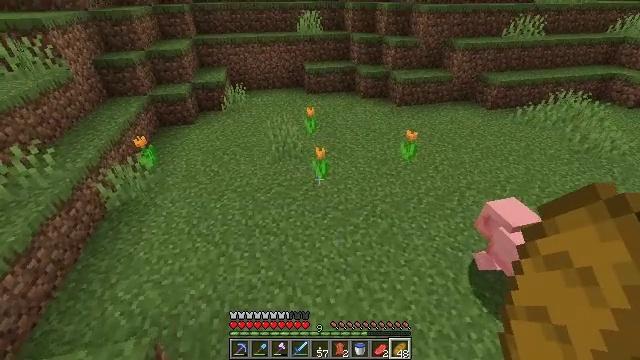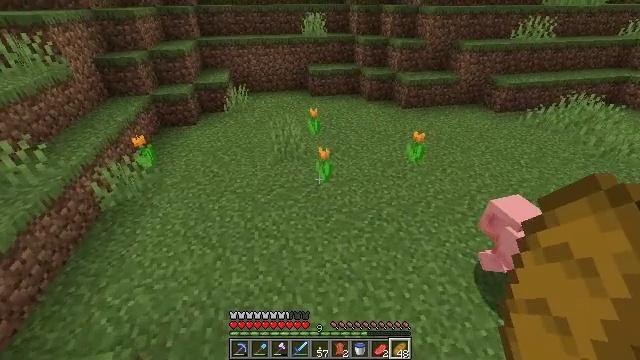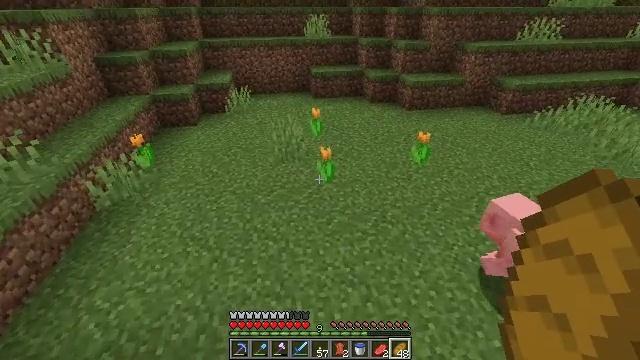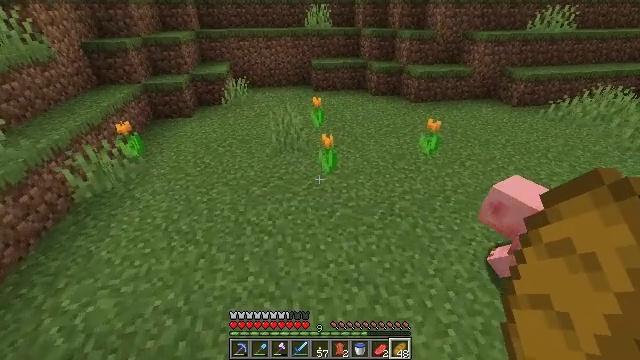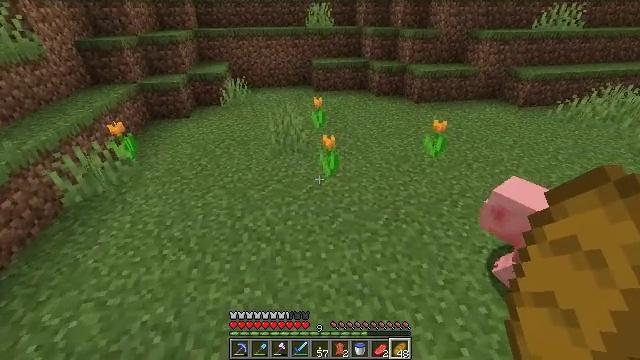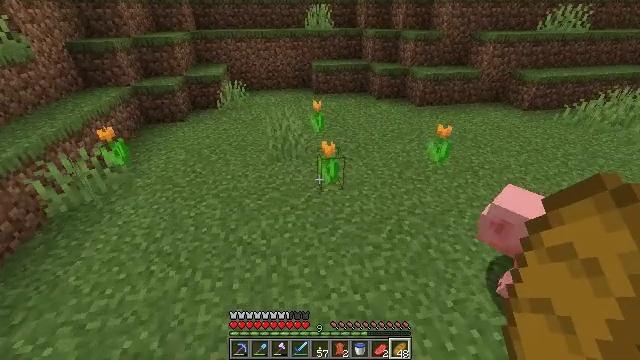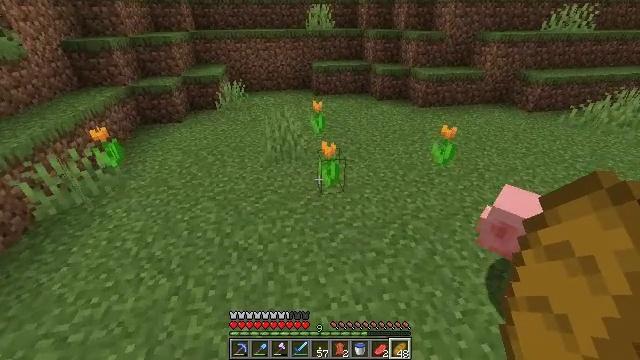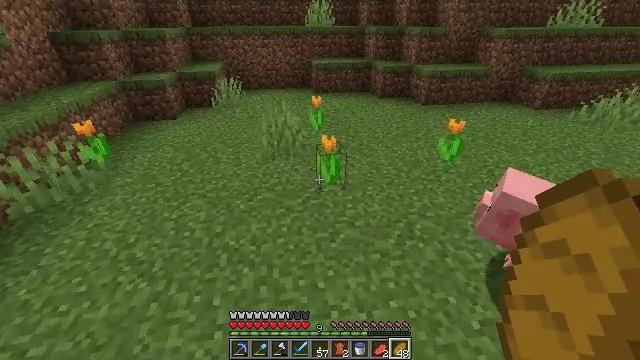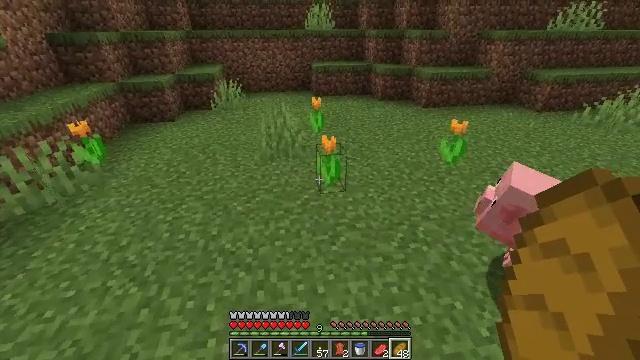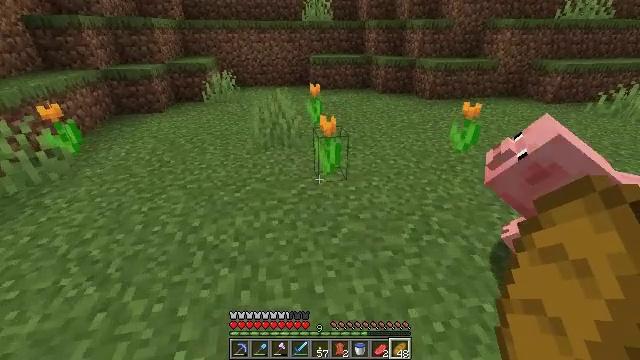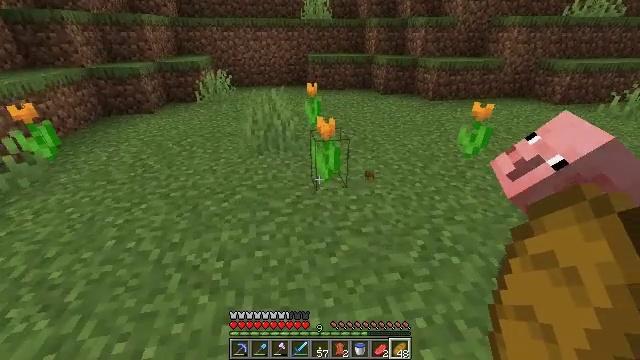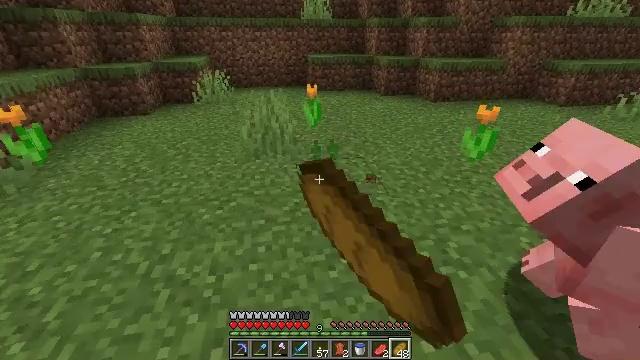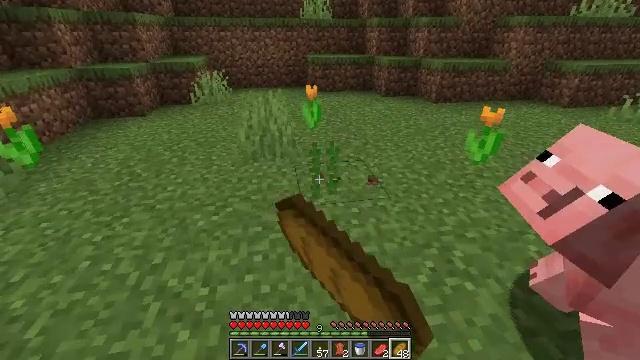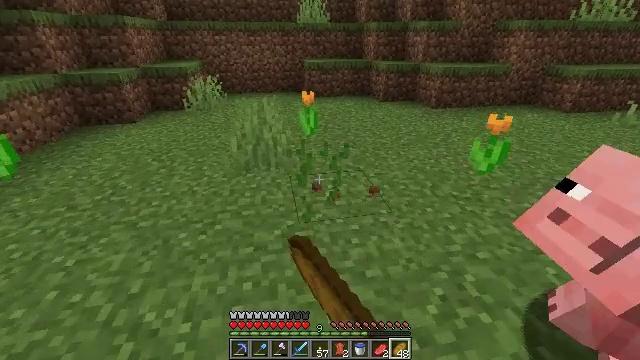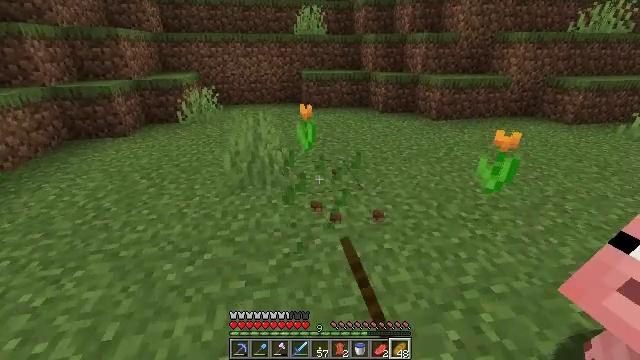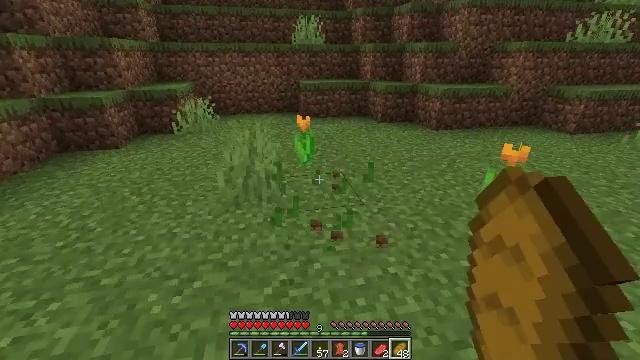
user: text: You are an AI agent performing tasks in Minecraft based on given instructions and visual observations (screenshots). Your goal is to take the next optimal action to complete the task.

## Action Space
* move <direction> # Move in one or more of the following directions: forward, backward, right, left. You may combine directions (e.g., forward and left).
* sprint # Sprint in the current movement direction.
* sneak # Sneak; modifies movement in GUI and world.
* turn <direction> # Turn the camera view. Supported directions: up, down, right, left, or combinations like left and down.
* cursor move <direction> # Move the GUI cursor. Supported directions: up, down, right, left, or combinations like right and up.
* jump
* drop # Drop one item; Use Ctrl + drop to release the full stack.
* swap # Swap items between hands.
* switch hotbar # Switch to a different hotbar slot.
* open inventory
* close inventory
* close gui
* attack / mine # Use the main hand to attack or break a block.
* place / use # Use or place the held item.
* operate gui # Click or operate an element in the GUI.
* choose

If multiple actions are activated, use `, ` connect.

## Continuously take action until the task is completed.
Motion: motion action
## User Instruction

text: Pick up an orange tulip.
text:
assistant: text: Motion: move forward, turn up
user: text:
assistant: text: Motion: move forward, turn up
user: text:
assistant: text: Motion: move forward
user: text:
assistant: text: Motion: move forward
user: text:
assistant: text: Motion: move forward
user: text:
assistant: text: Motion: move forward
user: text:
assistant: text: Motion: move forward
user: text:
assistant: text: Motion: move forward, turn up
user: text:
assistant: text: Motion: move forward
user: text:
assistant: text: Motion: move forward, attack / mine
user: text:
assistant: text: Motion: move forward, attack / mine
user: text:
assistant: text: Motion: move forward, attack / mine
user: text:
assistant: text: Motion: move forward, attack / mine
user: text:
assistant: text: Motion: move forward, turn up, attack / mine
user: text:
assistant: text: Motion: move forward, turn up, attack / mine
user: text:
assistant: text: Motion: move forward, turn up, attack / mine
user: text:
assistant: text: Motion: move forward, turn up, attack / mine
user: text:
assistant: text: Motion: move forward, turn up, attack / mine
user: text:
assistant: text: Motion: move forward, turn up, attack / mine
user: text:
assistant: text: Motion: move forward, turn up, attack / mine
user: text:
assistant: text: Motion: move forward, attack / mine
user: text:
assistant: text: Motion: attack / mine